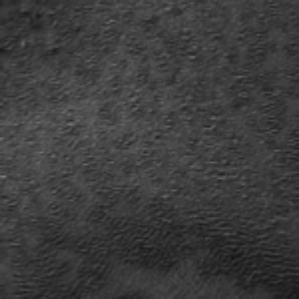
Label: frost